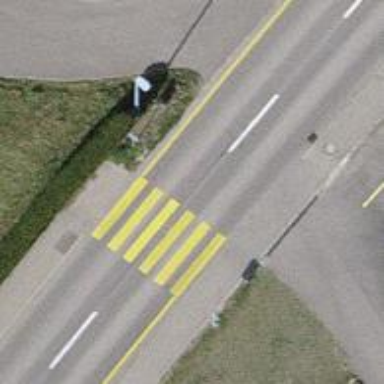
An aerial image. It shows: Marked crossing on the road.